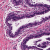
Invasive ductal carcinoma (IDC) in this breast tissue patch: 0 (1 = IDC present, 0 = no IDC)